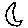
Label: moon